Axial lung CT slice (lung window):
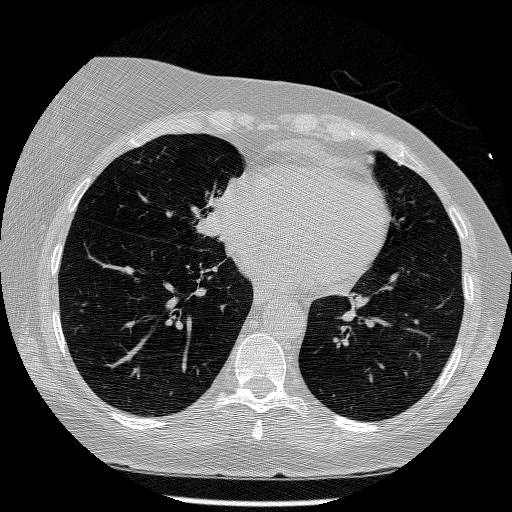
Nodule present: yes
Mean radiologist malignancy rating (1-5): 5